Field crop: maize
Growth stage: 2
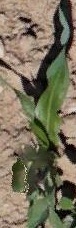
Species: maize